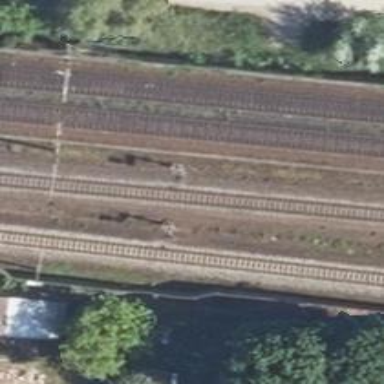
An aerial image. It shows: Railway signal.